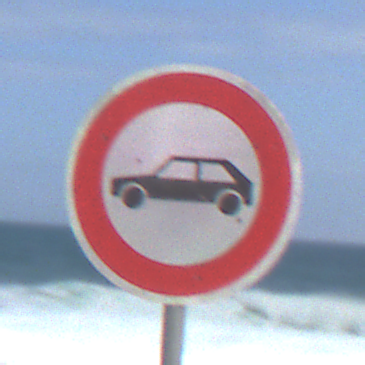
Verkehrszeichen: VerbotPersonenkraftwagen
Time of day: Midday
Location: Outdoor (Nature)
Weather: PartlyCloudy
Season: NotSpecified
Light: Natural